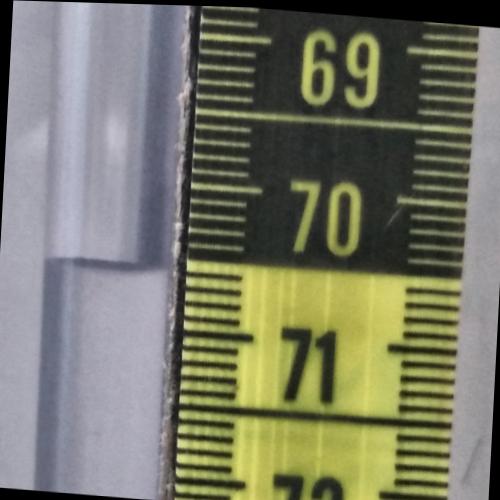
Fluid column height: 70.6 cm